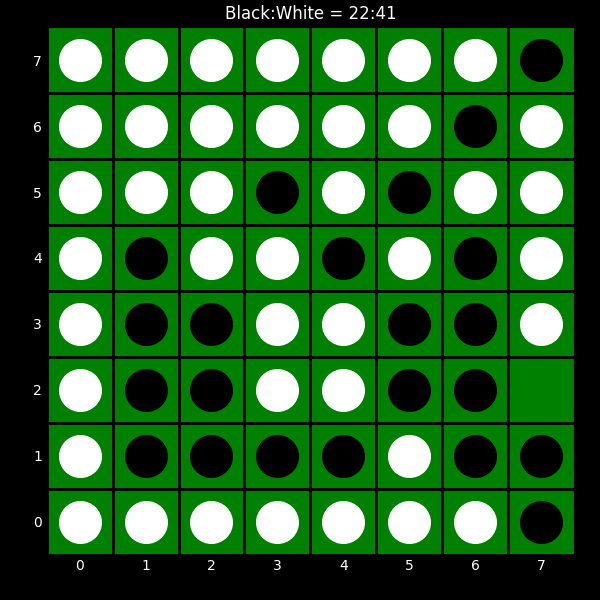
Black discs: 22
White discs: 41